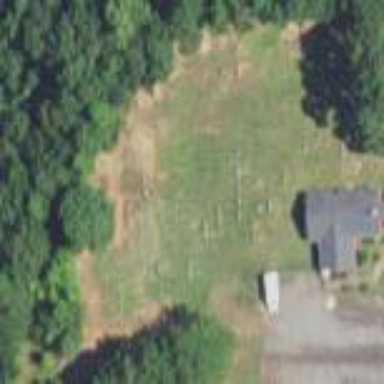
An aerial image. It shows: Cemetery.